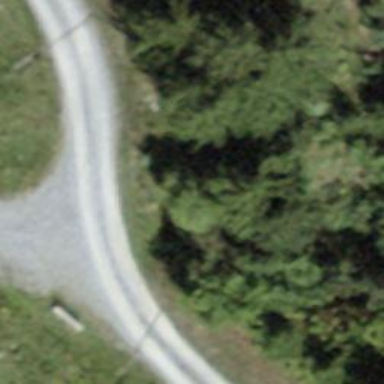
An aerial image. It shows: Guidepost with information.